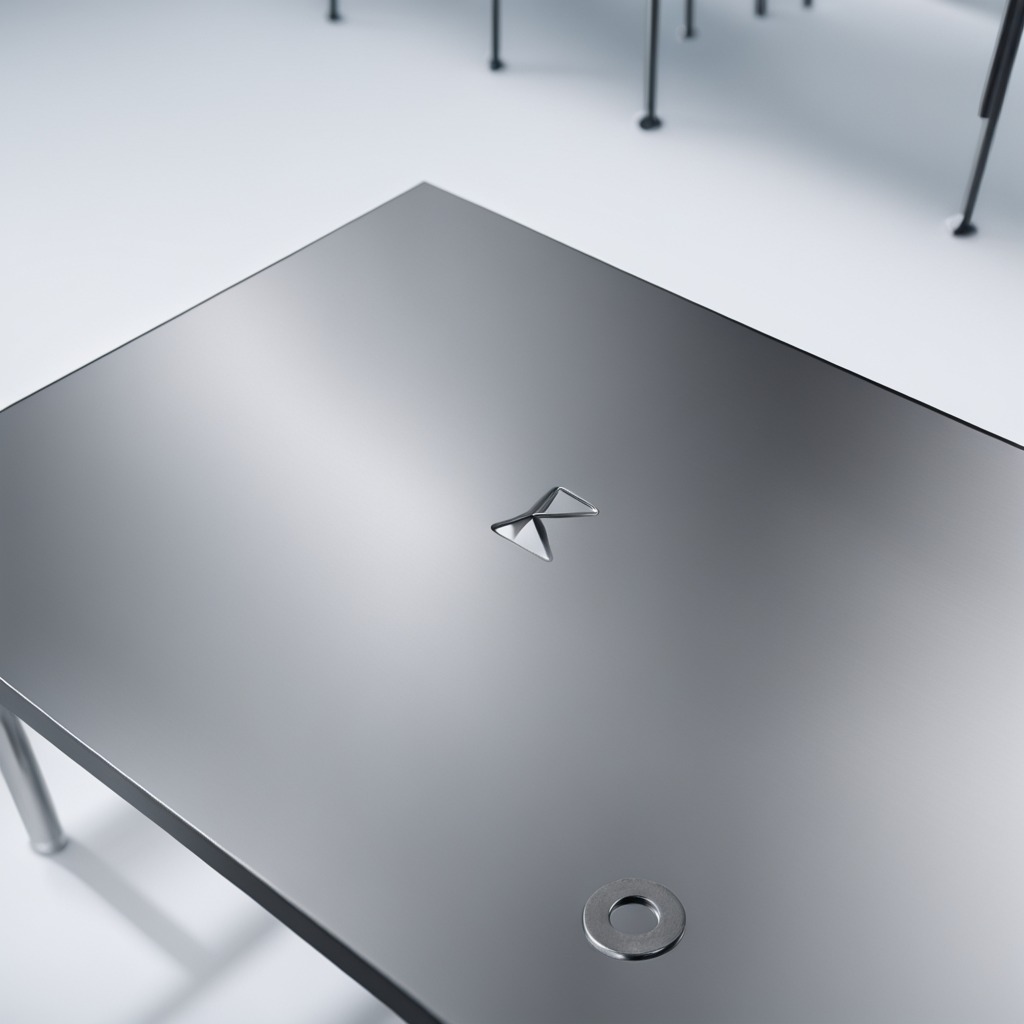
A flat metal washer is lying on a stainless steel table in a high-end prototyping lab.